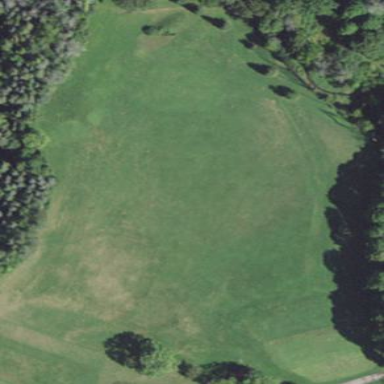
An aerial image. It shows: Grassy area designated as driving range for golf.